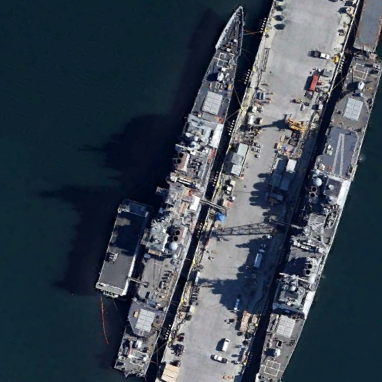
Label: cruiser